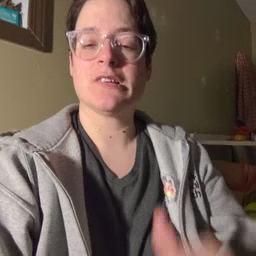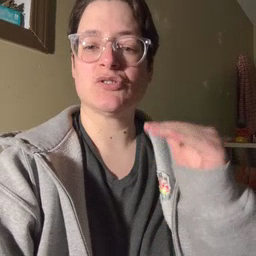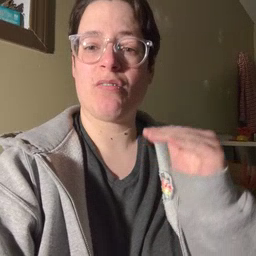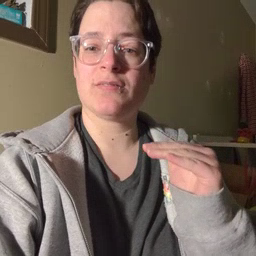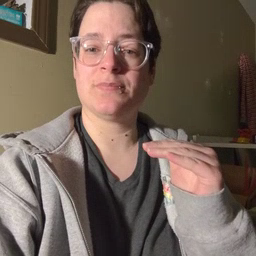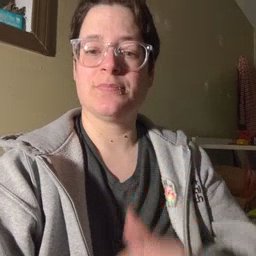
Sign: child